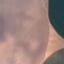
Land use / land cover: AnnualCrop